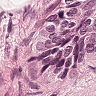
Metastatic tissue present: yes